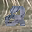
Label: 2